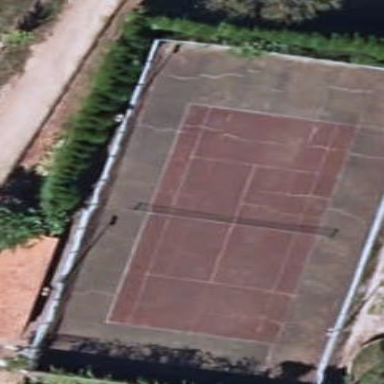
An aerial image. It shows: Tennis court on the leisure land pitch.